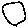
Label: circle